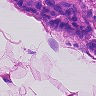
Metastatic tissue present: yes